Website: macys
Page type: billing-address
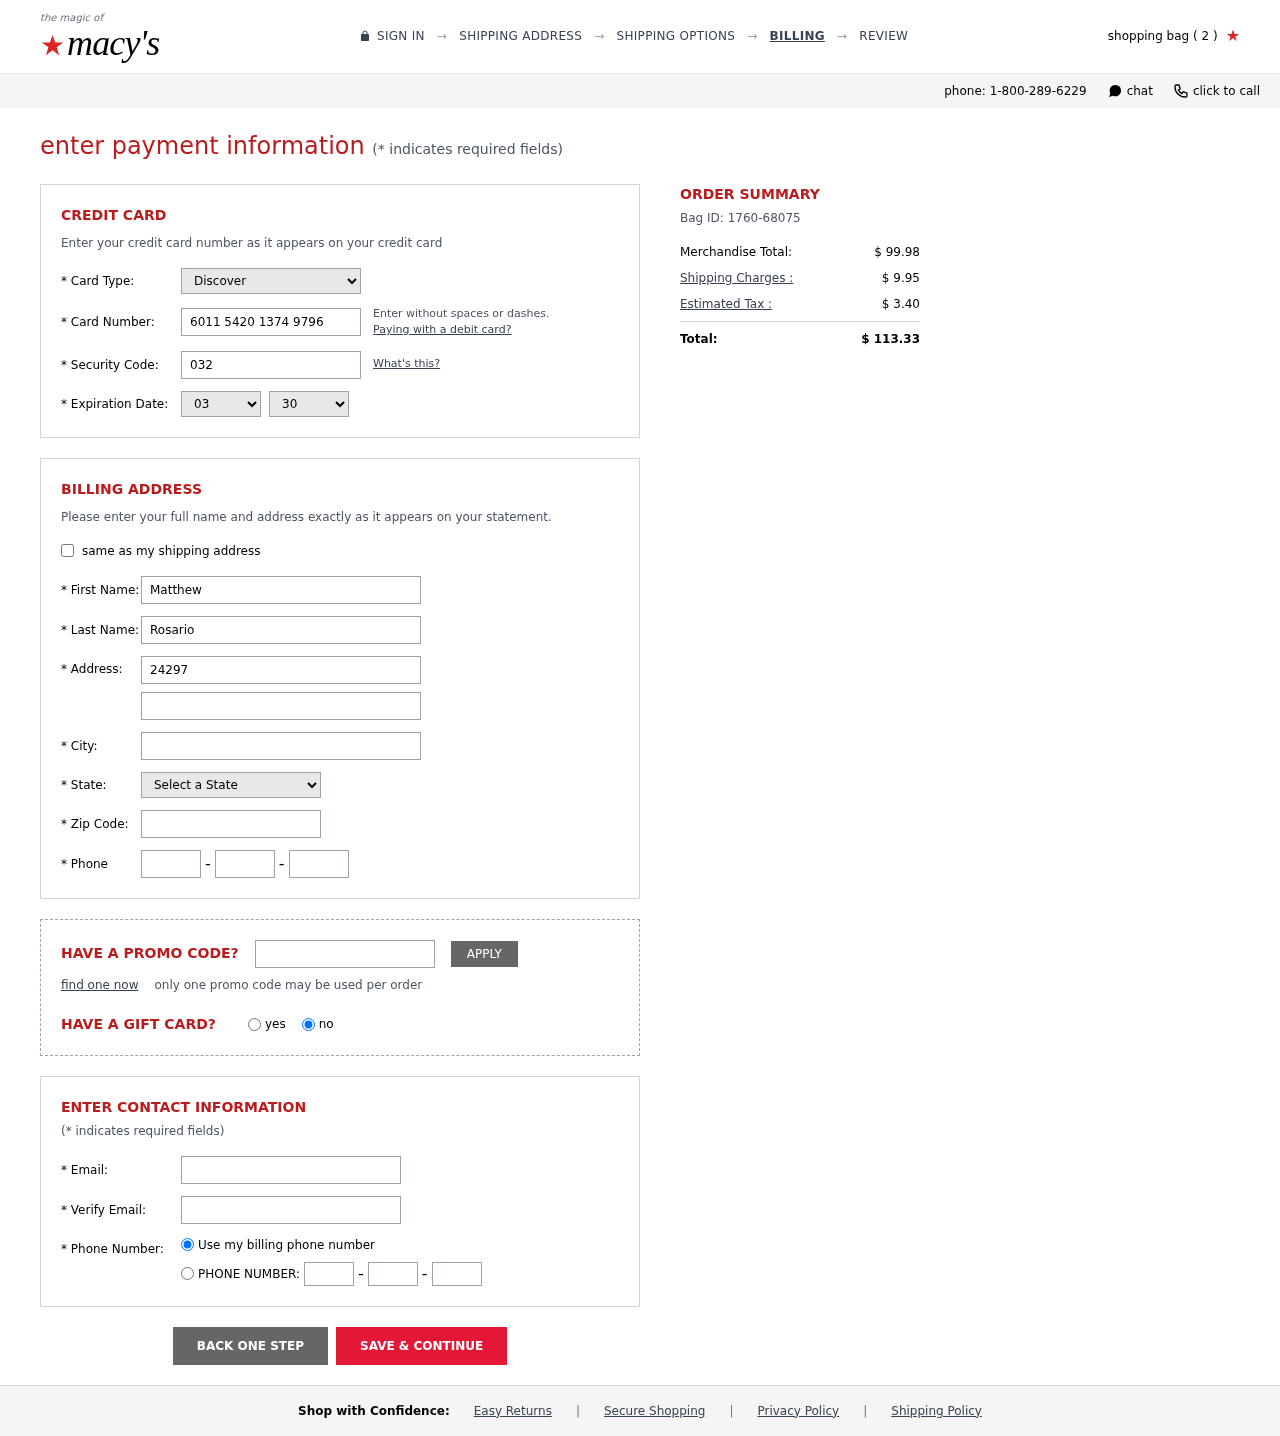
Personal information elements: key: PII_CARD_CVV
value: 032
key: PII_CARD_EXPIRY_MONTH
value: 03
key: PII_CARD_EXPIRY_YEAR
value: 30
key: PII_CARD_NUMBER
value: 6011 5420 1374 9796
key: PII_CARD_TYPE
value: Discover
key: PII_CITY
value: New Gary
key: PII_EMAIL
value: matthewrosario@yahoo.com
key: PII_FIRSTNAME
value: Matthew
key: PII_LASTNAME
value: Rosario
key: PII_PHONE_AREA
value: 623
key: PII_PHONE_PREFIX
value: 915
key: PII_PHONE_SUFFIX
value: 6178
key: PII_POSTCODE
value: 07414
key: PII_STATE_ABBR
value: HI
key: PII_STREET
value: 24297 Ashley Knoll Apt. 112
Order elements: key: ORDER_NUM_ITEMS
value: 2
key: ORDER_ID
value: Bag ID: 1760-68075
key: ORDER_SUBTOTAL
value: $ 99.98
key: ORDER_SHIPPING_COST
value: $ 9.95
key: ORDER_TAX
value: $ 3.40
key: ORDER_TOTAL
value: $ 113.33